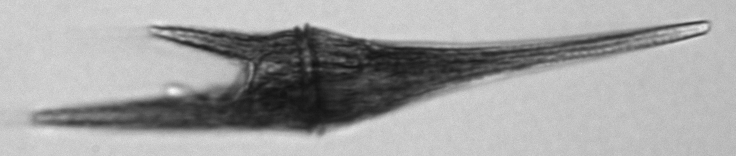
Label: Tripos_furca